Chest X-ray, AP view. Patient: 14 years old, sex M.
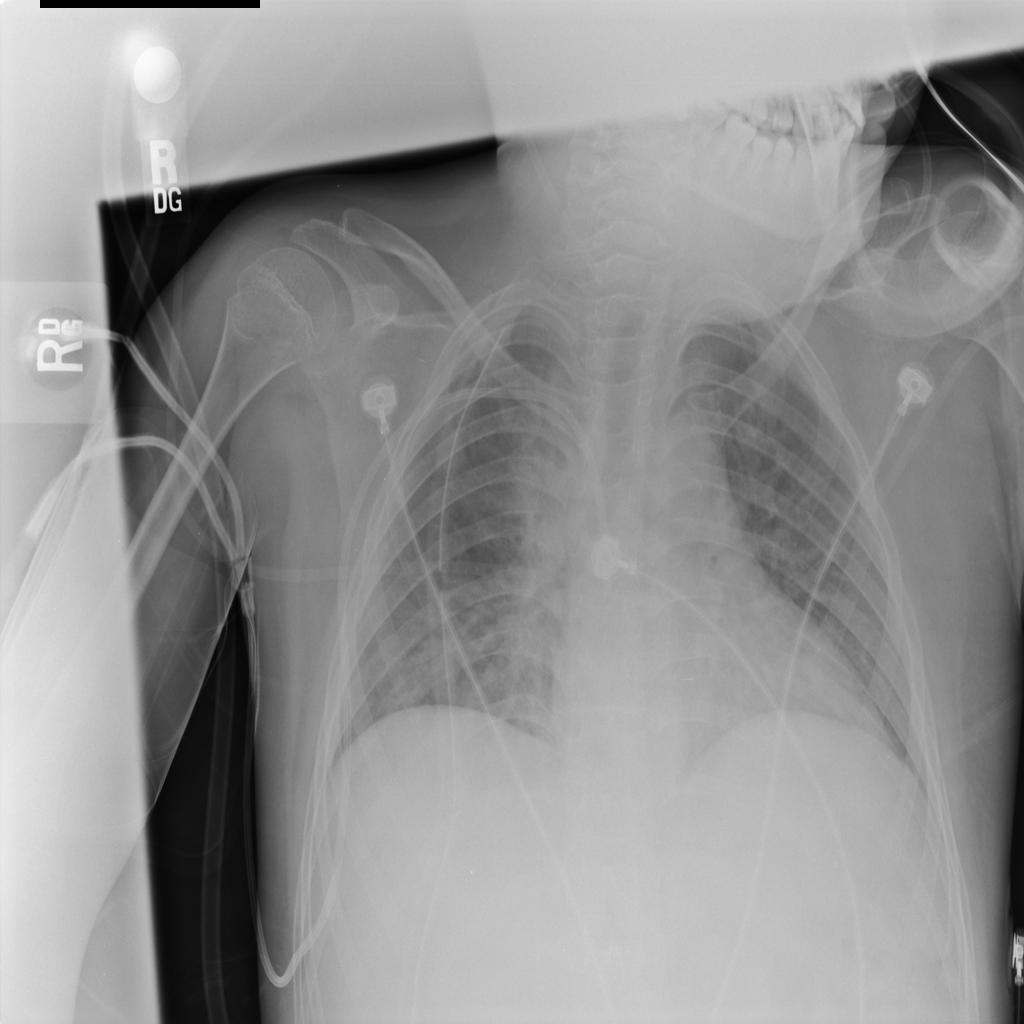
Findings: Infiltration